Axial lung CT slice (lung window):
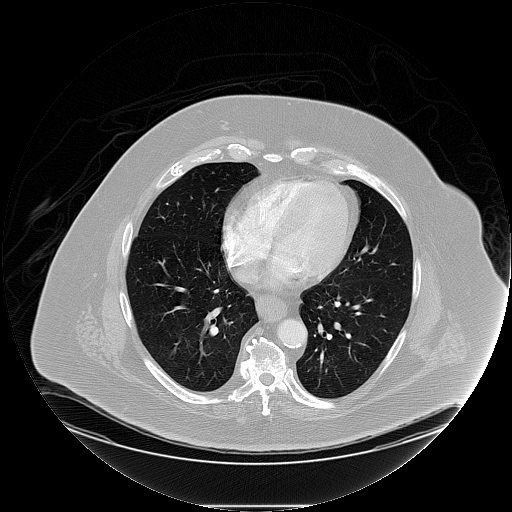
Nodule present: no